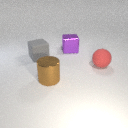
large gray rubber cube to the left of large red rubber sphere